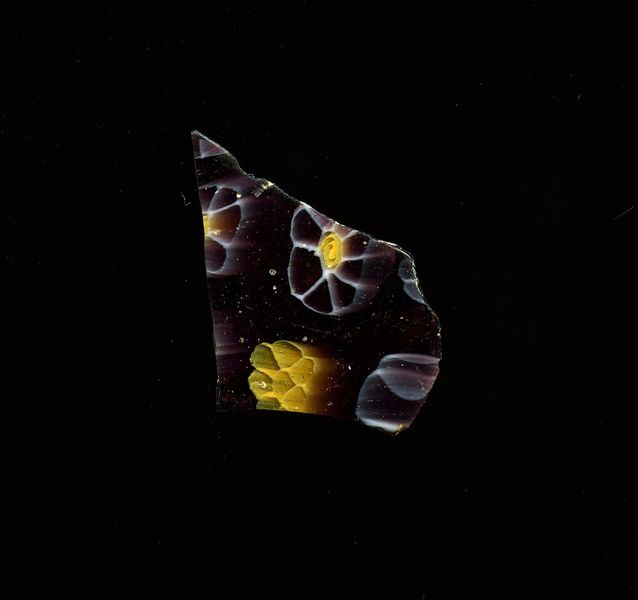
Titel: Mosaikglasfragment
Standort: Hamburg
Institution: Museum für Kunst und Gewerbe Hamburg
Schlagwörter: glas, antike, technik, mosaik, wandschmuck, kaiserzeit, blumenornamente, bodenbeläge, frühe kaiserzeit, prinzipat, römische, millefiori, mittlere, späte